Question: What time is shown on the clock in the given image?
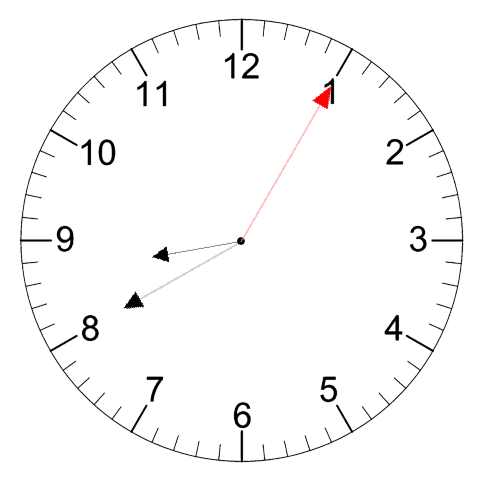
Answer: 08:40:05